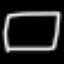
Label: square